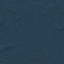
Label: Forest